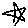
Label: star